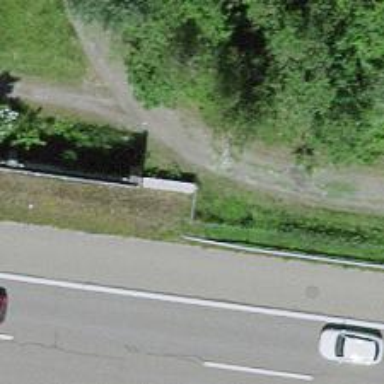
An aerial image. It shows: Noise barrier wall.